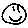
Label: smiley face